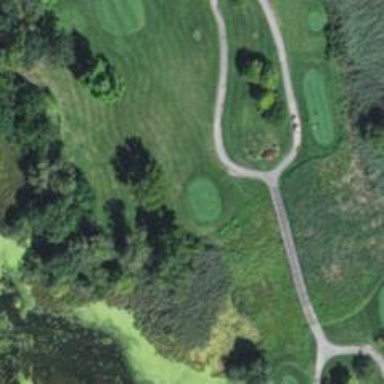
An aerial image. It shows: Service road used as golf cart path.